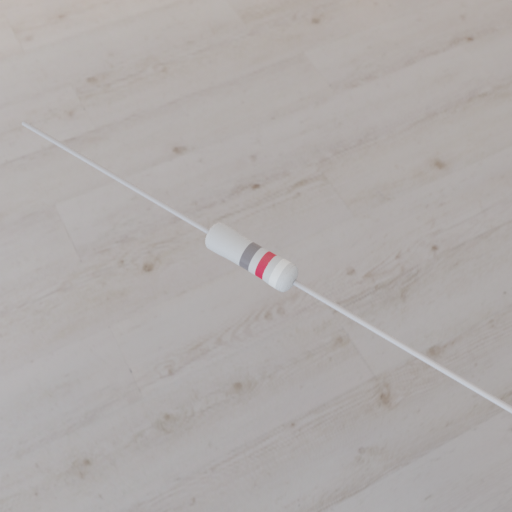
Resistor colour bands (in order): gray, red, white